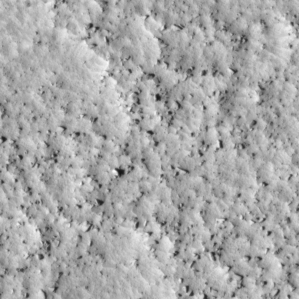
Label: non_frost